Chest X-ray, PA view. Patient: 29 years old, sex M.
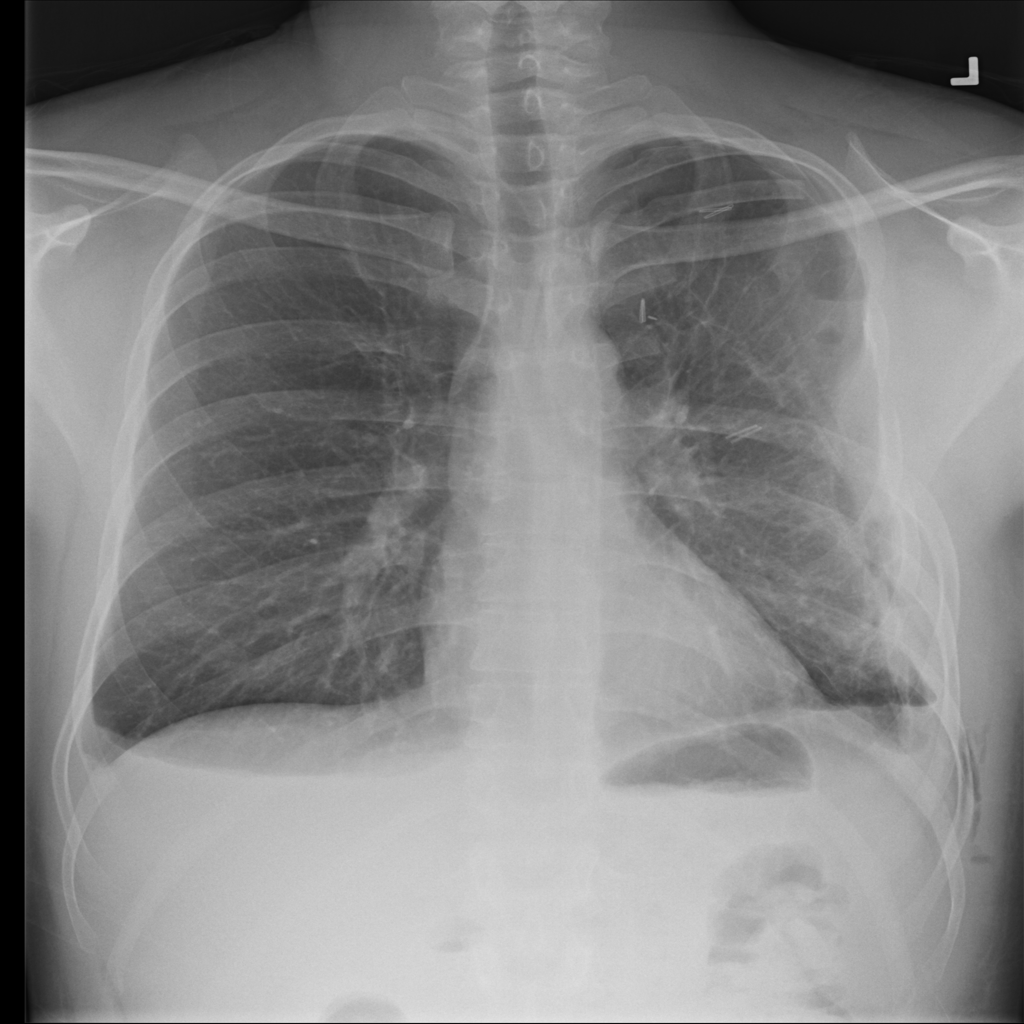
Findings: Emphysema, Pleural_Thickening, Pneumothorax